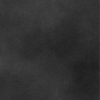
Label: dusty